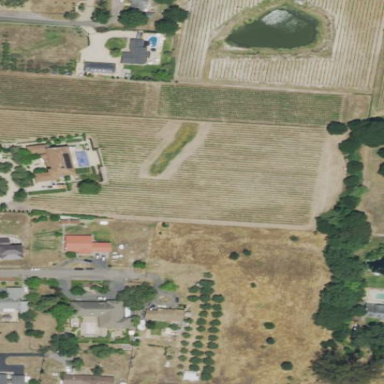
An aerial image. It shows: Vineyard with wine grapes as the main crop.